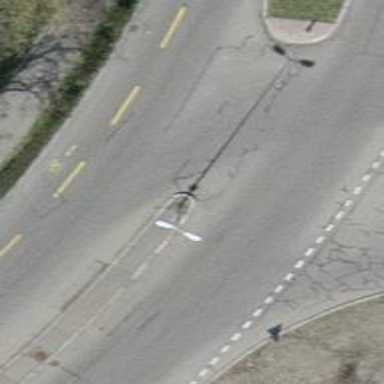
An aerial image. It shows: Secondary road with asphalt surface and lanes for cycling in both directions.